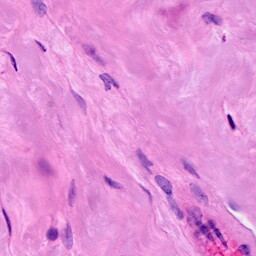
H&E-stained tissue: Breast